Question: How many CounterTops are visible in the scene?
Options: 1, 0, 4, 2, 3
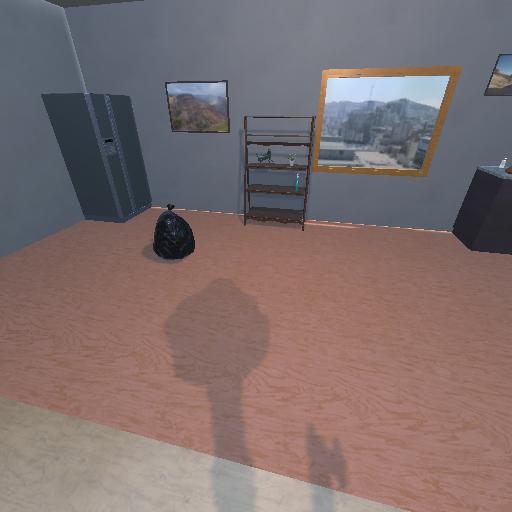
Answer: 1